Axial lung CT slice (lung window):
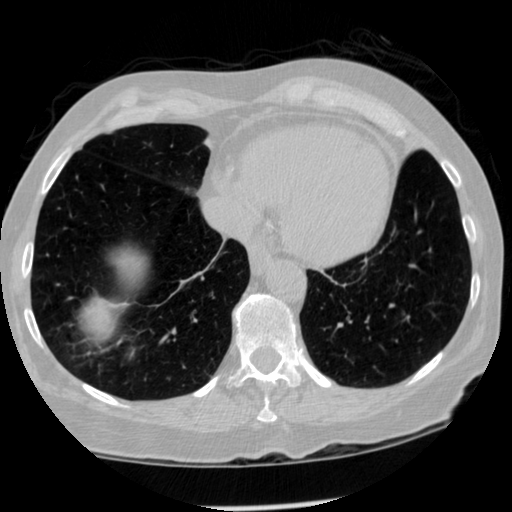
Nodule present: no